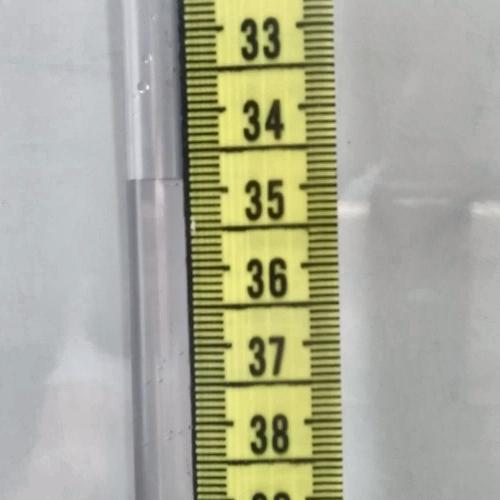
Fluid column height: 34.9 cm